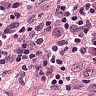
Metastatic tissue present: yes